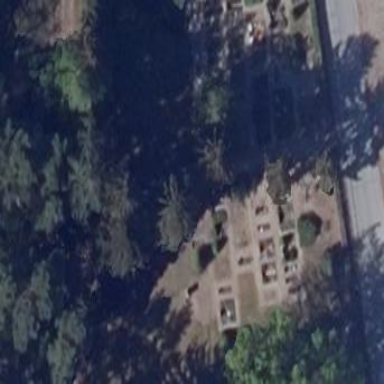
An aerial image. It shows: Fence surrounding graveyard.